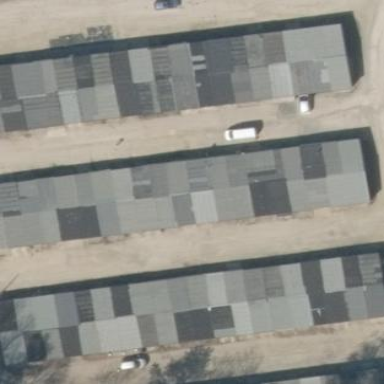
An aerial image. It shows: Group of garages.